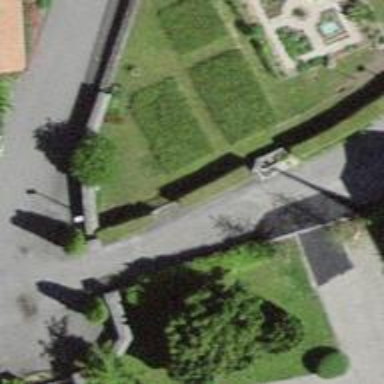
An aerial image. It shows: Hedge acting as barrier.